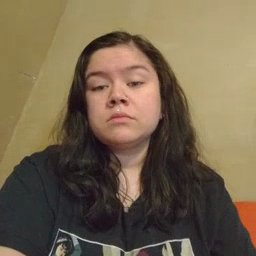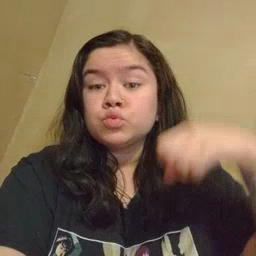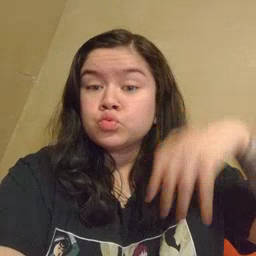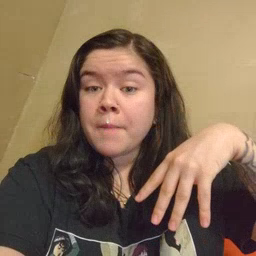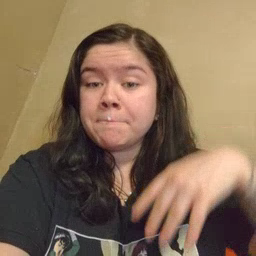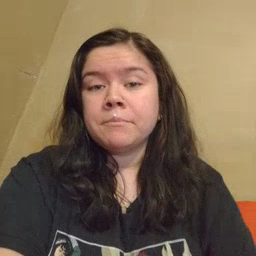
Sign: drop